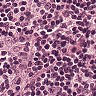
Metastatic tissue present: no